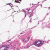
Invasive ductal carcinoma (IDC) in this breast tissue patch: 0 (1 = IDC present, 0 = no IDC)